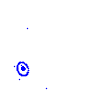
Particle: pion